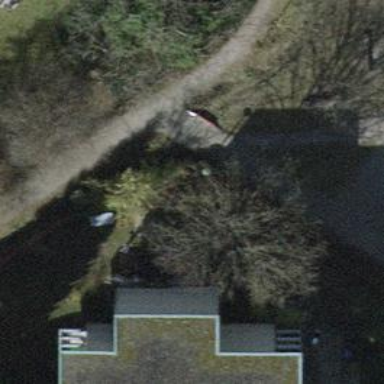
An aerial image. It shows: Footway bridge with pebblestone surface.